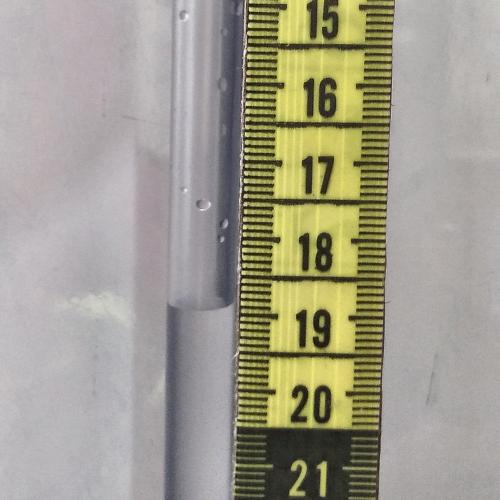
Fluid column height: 18.9 cm